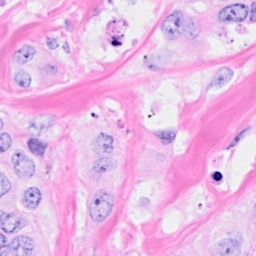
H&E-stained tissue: Breast